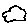
Label: cloud